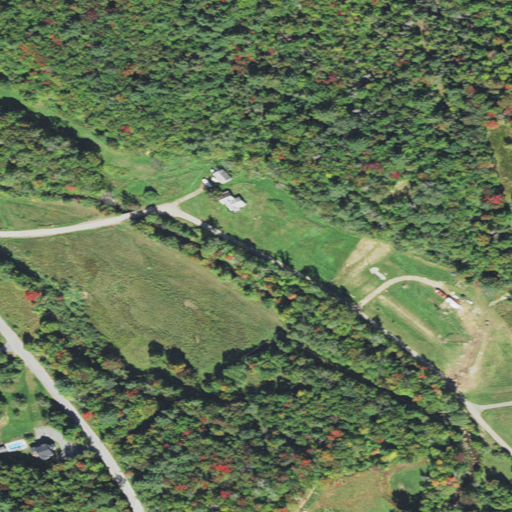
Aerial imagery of valley in New Hampshire named Walker Valley containing mixed forest, deciduous forest, pasture, open development, low intensity development, evergreen forest, grassland, and woody wetlands